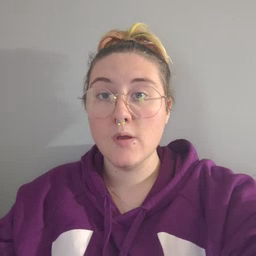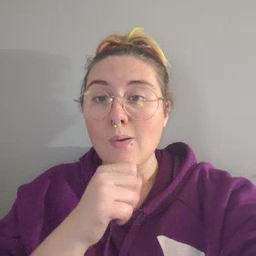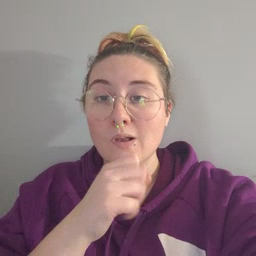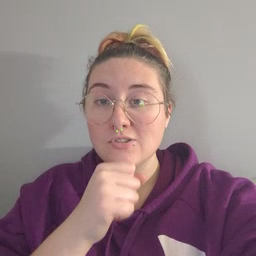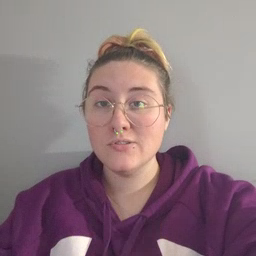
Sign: orange